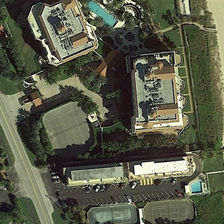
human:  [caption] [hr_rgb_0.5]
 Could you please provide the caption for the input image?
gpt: several buildings and many green trees are in a resort with a parking lot and two tennis courts .

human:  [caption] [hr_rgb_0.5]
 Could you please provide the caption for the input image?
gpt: several buildings and many green trees are in a resort with a parking lot and two tennis courts .

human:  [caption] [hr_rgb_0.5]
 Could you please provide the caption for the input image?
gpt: several buildings and many green trees are in a resort with a parking lot and two tennis courts .

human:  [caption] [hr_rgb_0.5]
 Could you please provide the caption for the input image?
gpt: several buildings and many green trees are in a resort with a parking lot and two tennis courts .

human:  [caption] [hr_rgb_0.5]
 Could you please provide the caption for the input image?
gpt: several buildings and many green trees are in a resort with a parking lot and two tennis courts .